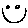
Label: smiley face